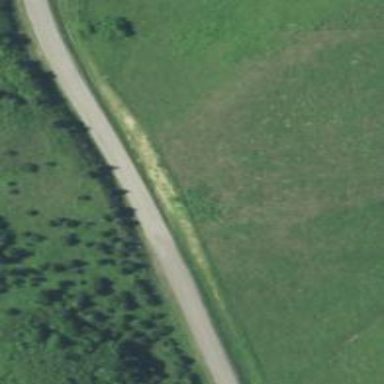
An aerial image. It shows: Tertiary road.